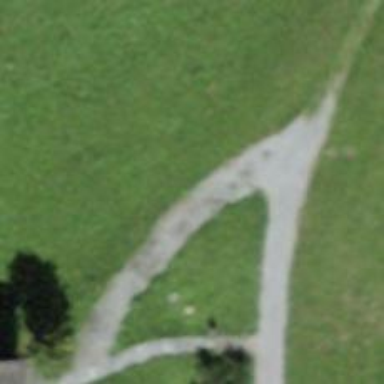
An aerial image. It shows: Path with fine gravel surface.